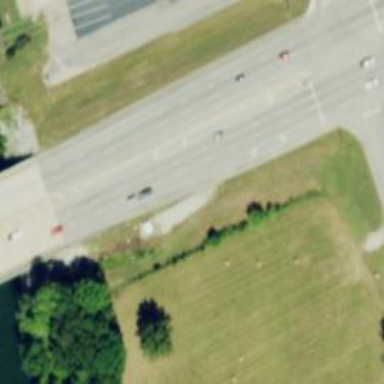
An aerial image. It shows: Trunk route with asphalt surface.